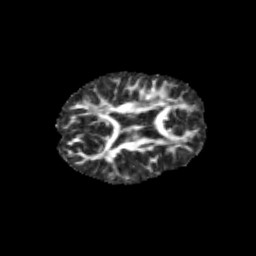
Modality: FA
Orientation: axial
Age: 11
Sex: female
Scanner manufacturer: siemens
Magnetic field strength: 3 T
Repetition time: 3.8 s
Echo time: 0.07 s